Interaction volume radius: 10 \u00c5
Interaction volume height: 40 \u00c5
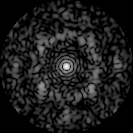
Disorder parameter: 0.6669